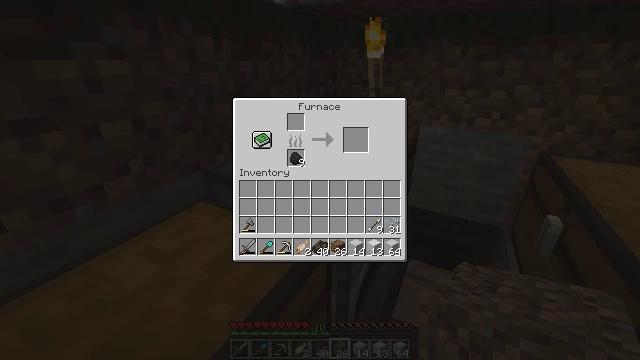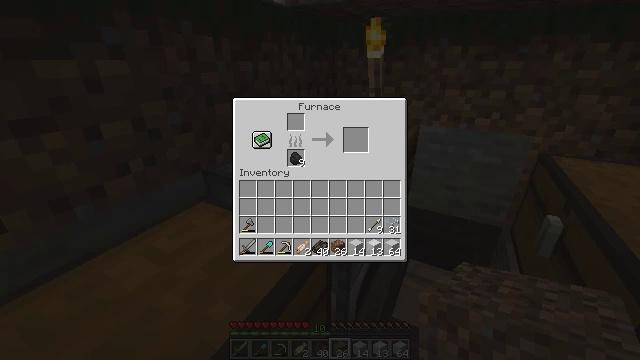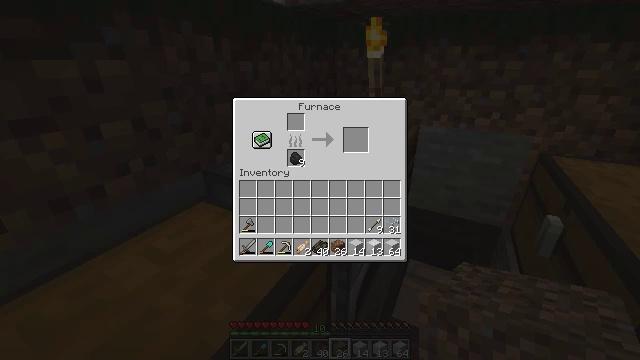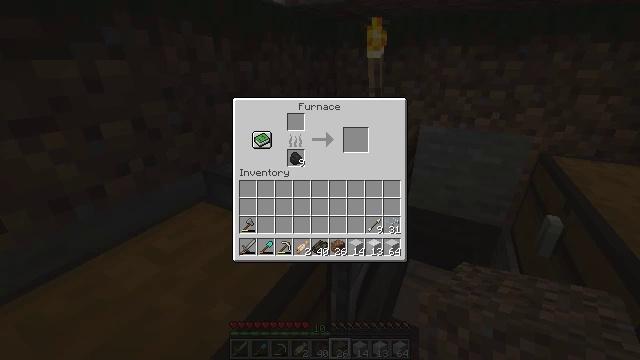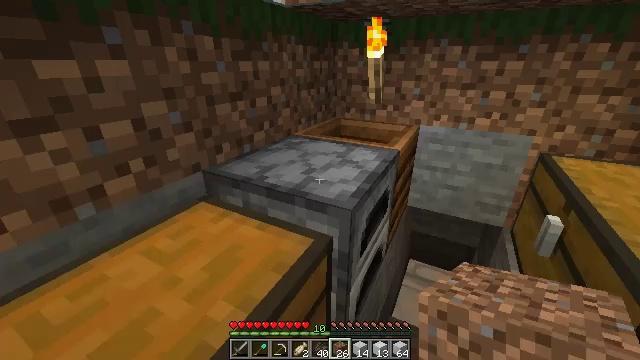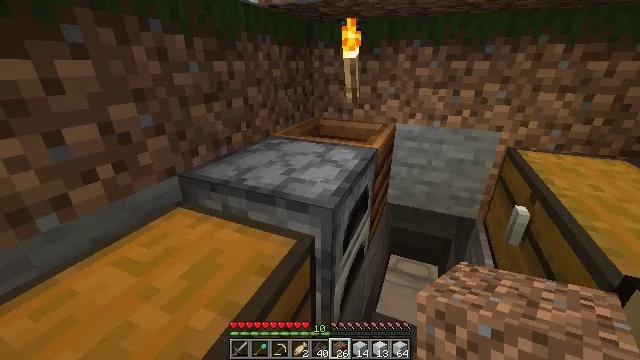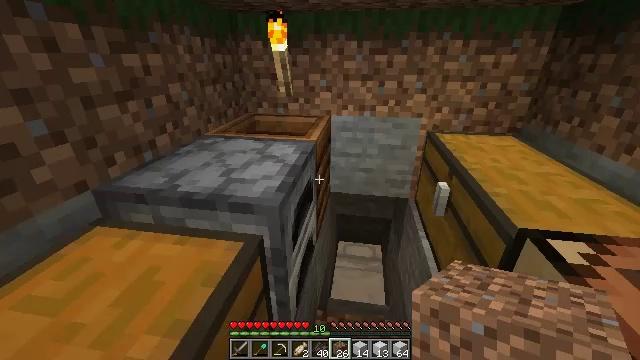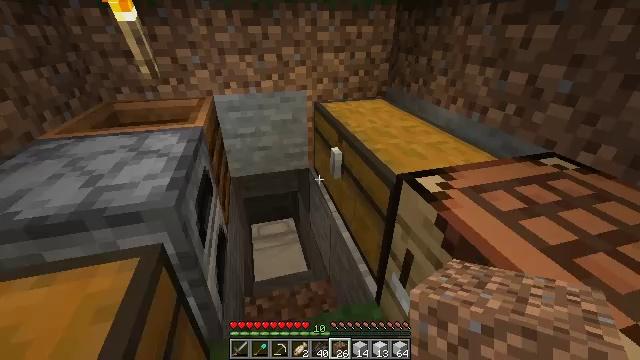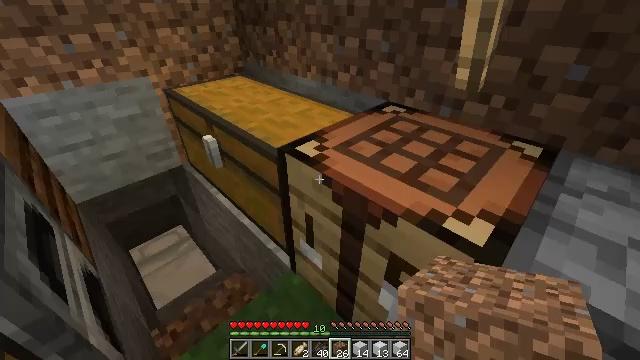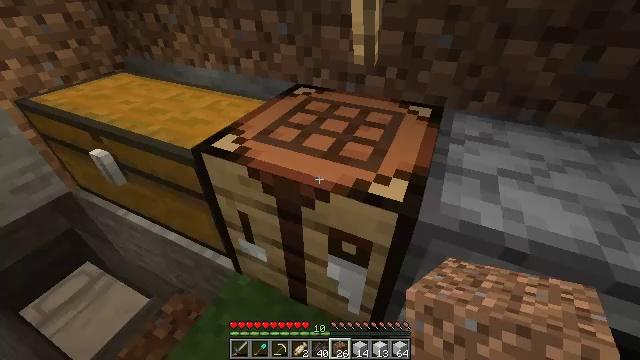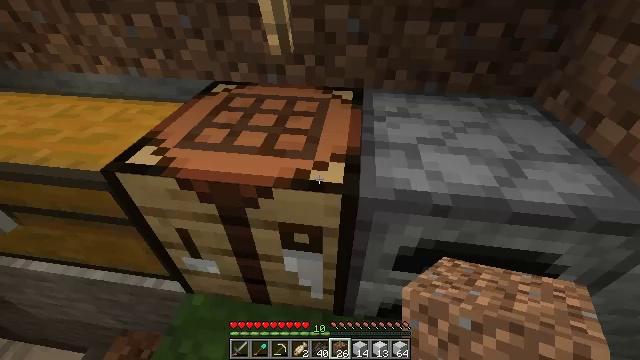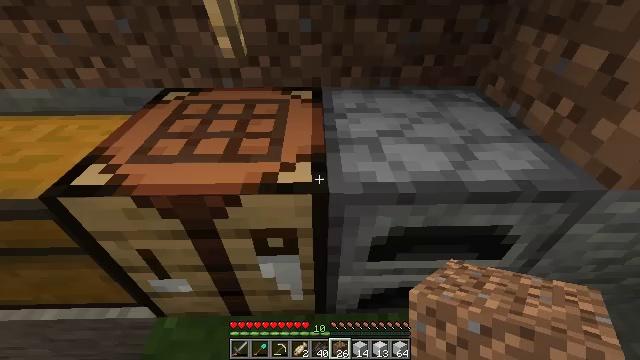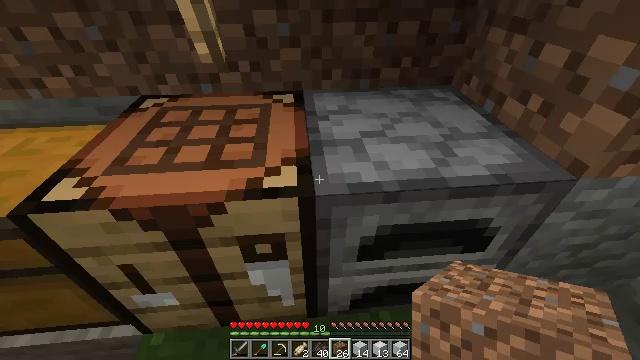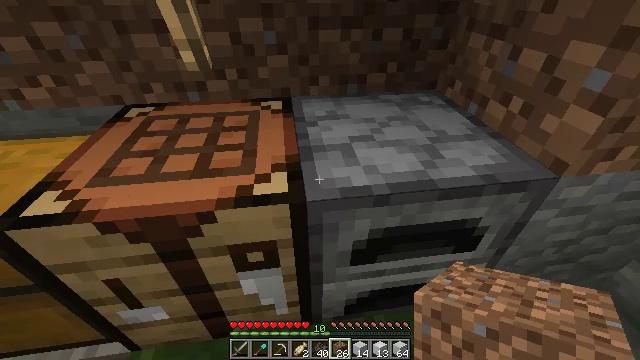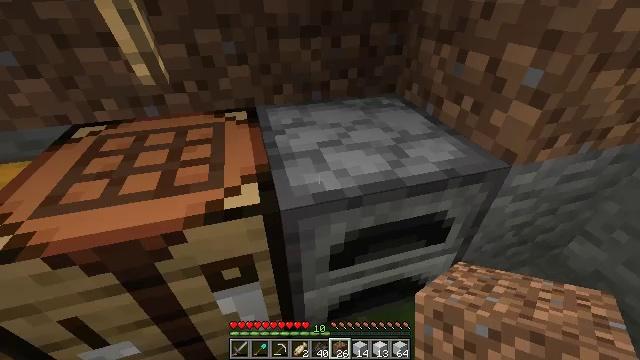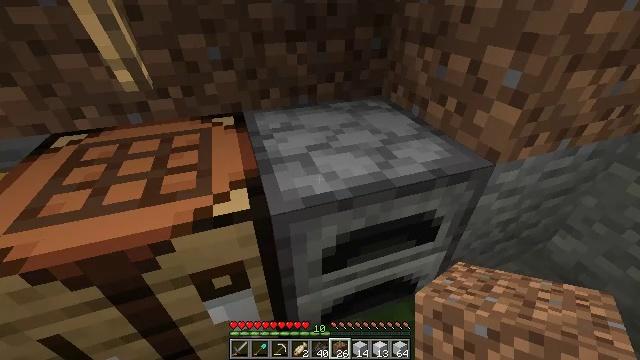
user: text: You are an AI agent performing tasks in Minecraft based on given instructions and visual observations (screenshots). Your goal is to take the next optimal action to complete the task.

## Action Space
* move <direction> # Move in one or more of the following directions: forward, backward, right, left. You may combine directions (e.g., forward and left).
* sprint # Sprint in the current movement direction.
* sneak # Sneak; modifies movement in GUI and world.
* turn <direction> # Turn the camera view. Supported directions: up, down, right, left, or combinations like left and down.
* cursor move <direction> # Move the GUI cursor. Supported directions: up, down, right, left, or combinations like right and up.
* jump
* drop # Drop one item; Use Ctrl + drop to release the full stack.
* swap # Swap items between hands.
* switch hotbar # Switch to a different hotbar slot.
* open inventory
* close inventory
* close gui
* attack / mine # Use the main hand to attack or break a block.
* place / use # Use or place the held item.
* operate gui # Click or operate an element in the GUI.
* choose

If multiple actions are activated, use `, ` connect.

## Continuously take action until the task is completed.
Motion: motion action
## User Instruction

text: Activate the furnace to craft dried kelp.
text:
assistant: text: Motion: no_op
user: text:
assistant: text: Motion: no_op
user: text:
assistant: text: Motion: no_op
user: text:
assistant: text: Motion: no_op
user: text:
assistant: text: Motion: turn right
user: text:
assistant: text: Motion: turn right and down
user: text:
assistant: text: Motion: turn right and down
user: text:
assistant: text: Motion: turn right and down
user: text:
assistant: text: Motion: turn right and down
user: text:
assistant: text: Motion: turn right and down
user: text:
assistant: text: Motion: turn right
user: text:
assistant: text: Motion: turn right
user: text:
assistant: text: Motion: turn right and up
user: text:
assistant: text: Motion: turn right and up
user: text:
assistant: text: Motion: turn right
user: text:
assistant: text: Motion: use / place
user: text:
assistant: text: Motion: use / place
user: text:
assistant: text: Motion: use / place
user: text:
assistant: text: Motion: use / place
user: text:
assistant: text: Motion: use / place
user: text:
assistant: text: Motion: no_op
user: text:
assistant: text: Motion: no_op
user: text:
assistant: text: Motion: turn left
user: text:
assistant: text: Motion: no_op
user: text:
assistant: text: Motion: no_op
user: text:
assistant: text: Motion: no_op
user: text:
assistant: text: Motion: no_op
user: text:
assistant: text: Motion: no_op
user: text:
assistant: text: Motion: turn left and up
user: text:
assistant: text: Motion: turn left and up